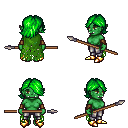
a pixel art fantasy rpg character, female body template, orc, green skin, green tattered cape, metal pants, green swoop hairstyle, leather bracers, gold boots, spear, four views (front, back, left, right), 2x2 character sprite sheet, small pixel art, hard edges, no anti-aliasing